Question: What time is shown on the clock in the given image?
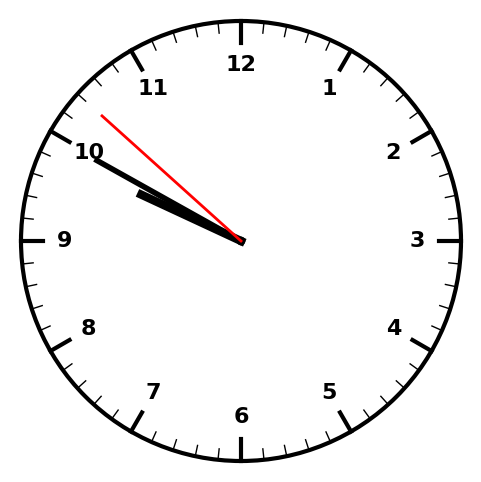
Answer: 09:49:52